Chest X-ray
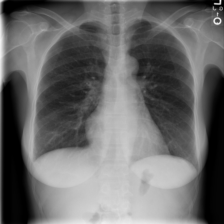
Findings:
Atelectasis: negative
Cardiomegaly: negative
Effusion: negative
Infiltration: negative
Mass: negative
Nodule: negative
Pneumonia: negative
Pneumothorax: negative
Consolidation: negative
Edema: negative
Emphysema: negative
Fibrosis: negative
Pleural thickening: negative
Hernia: negative